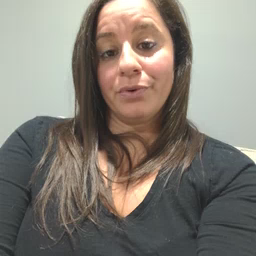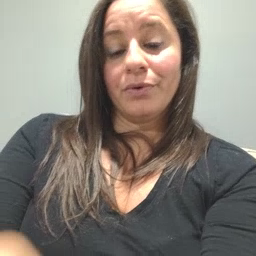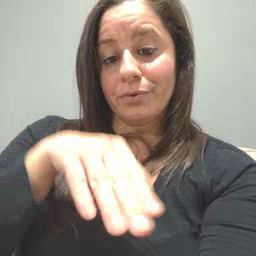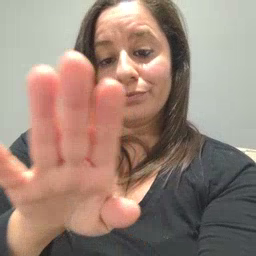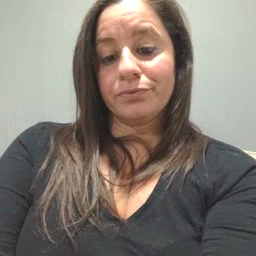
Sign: into